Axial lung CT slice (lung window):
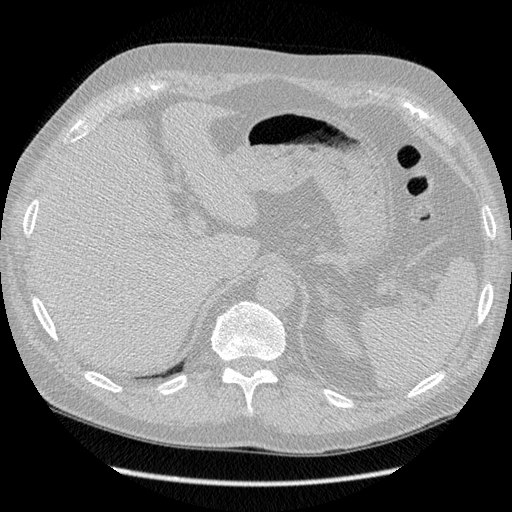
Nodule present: no